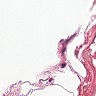
Metastatic tissue present: no